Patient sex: M
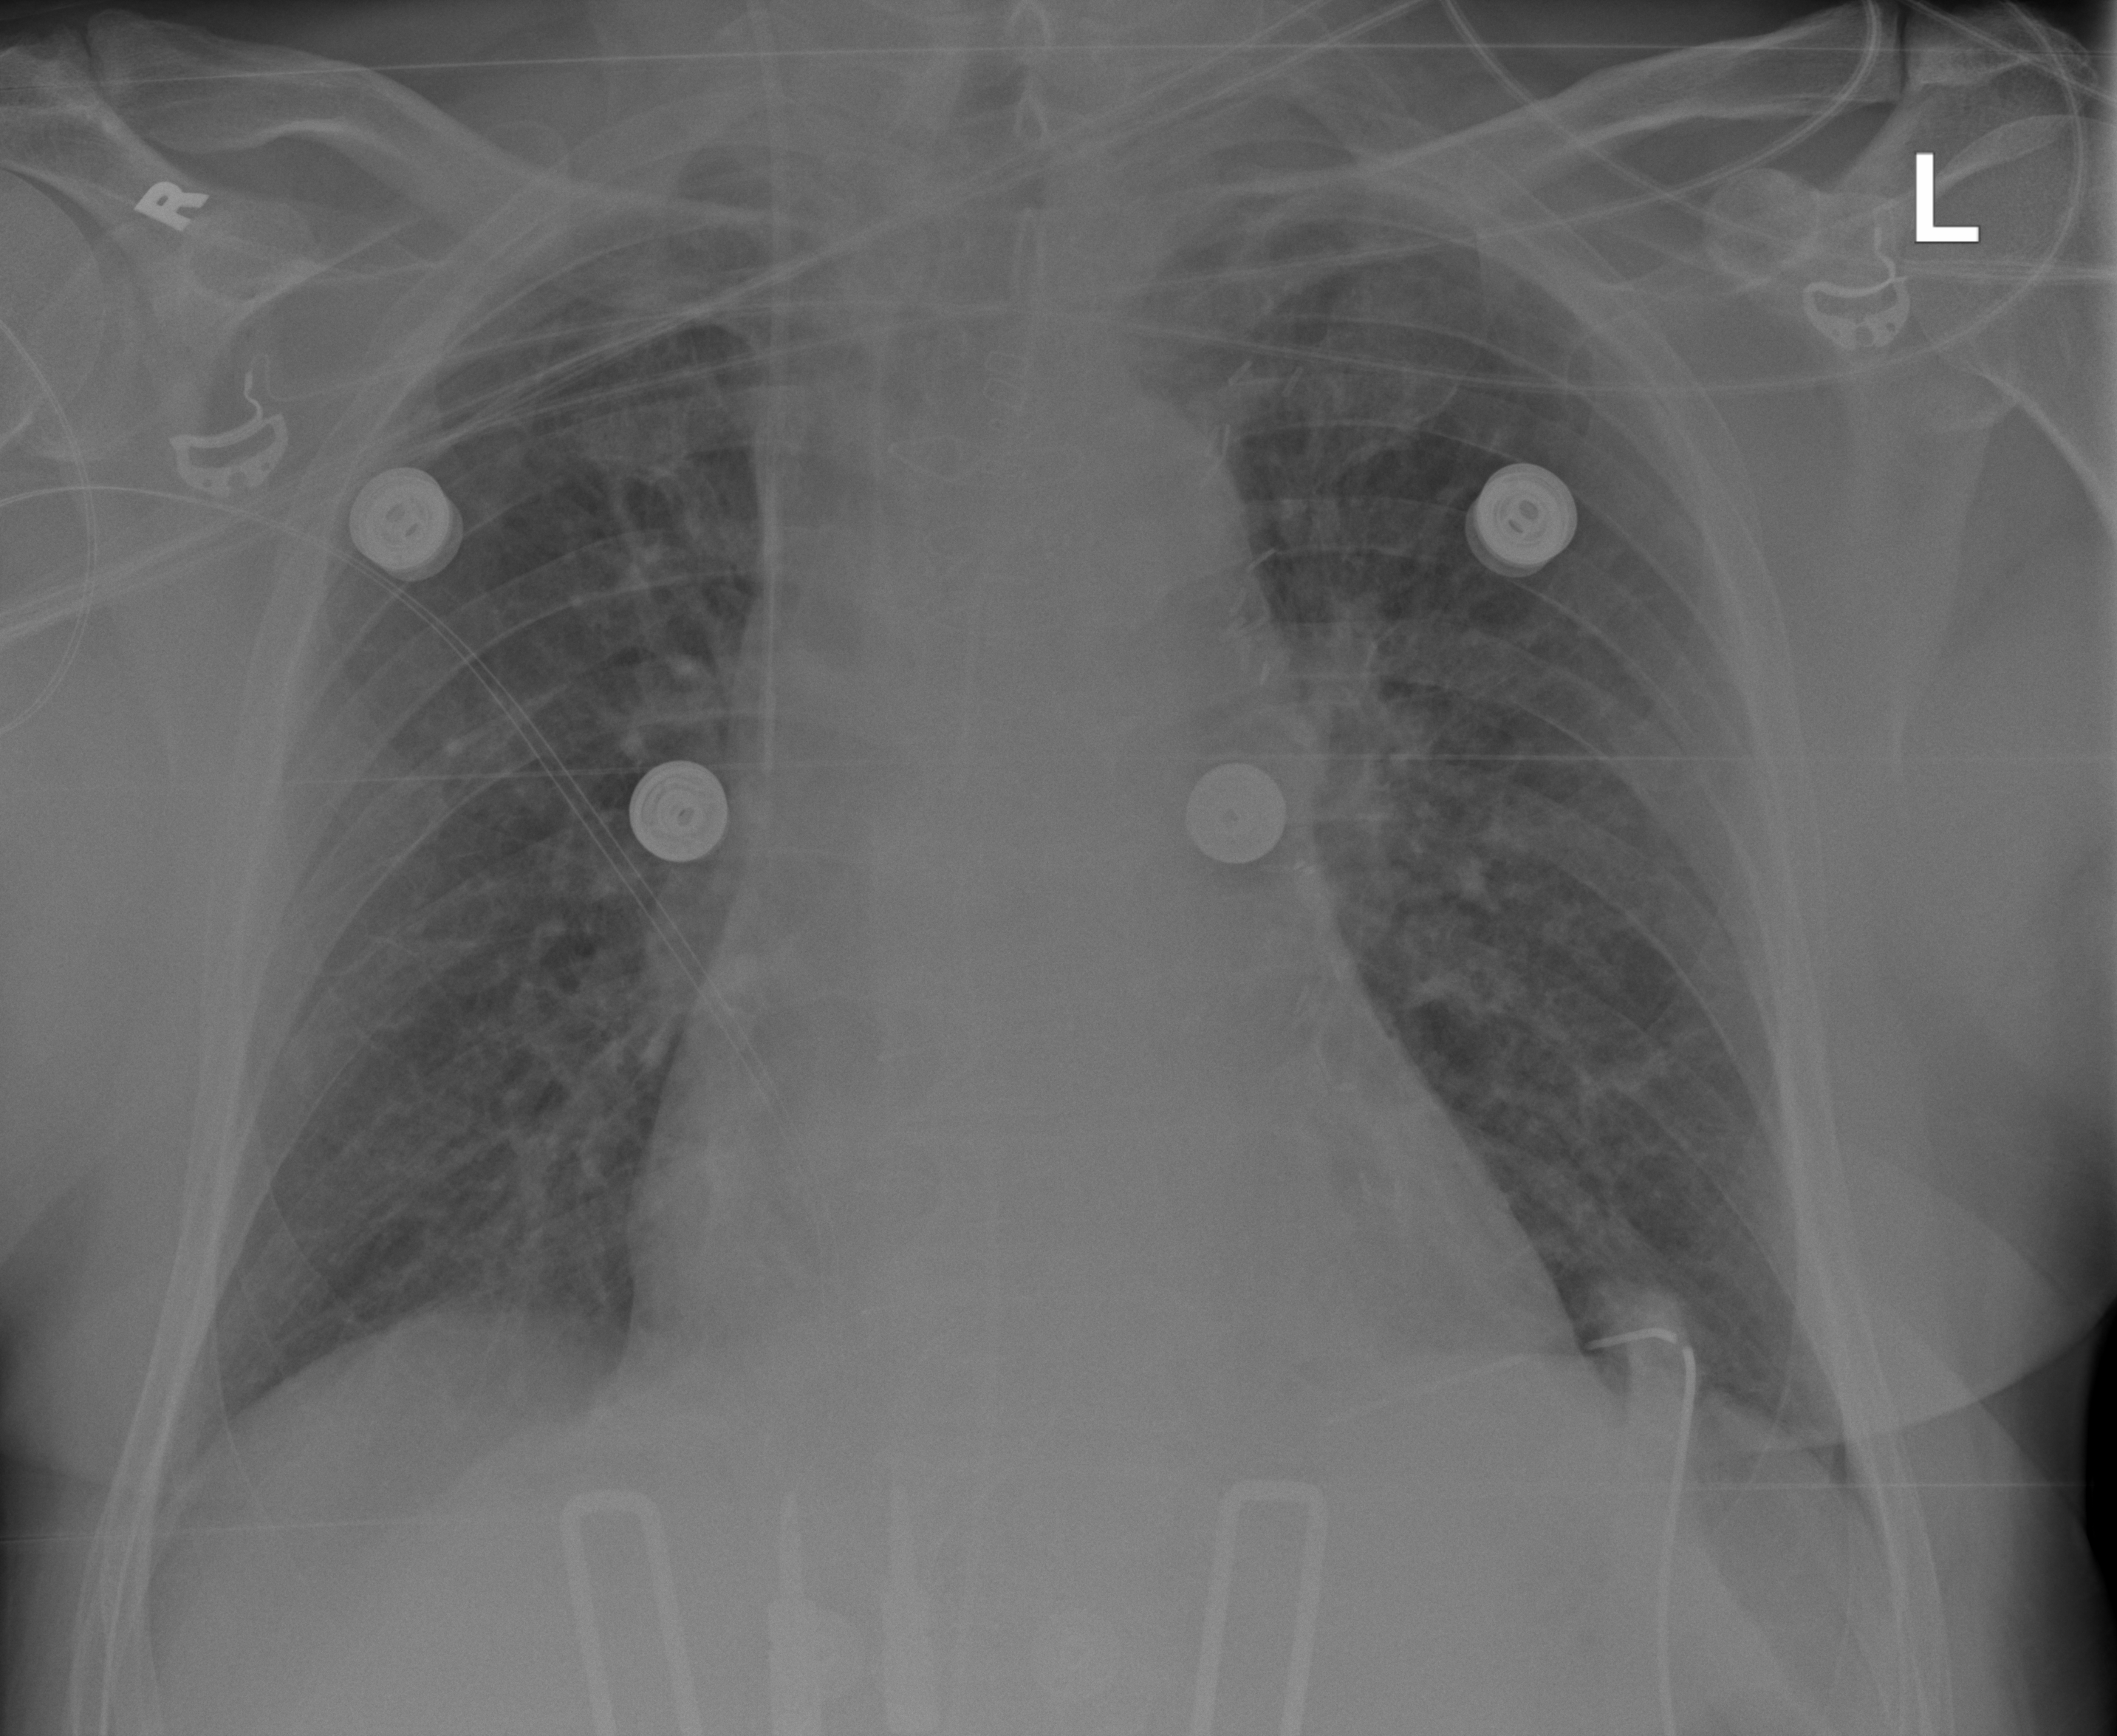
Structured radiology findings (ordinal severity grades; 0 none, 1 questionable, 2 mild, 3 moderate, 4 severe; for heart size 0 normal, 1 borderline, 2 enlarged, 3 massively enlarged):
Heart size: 2
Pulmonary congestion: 2
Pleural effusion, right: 0
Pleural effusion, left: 0
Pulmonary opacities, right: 2
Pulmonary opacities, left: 2
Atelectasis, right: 0
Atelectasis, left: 0